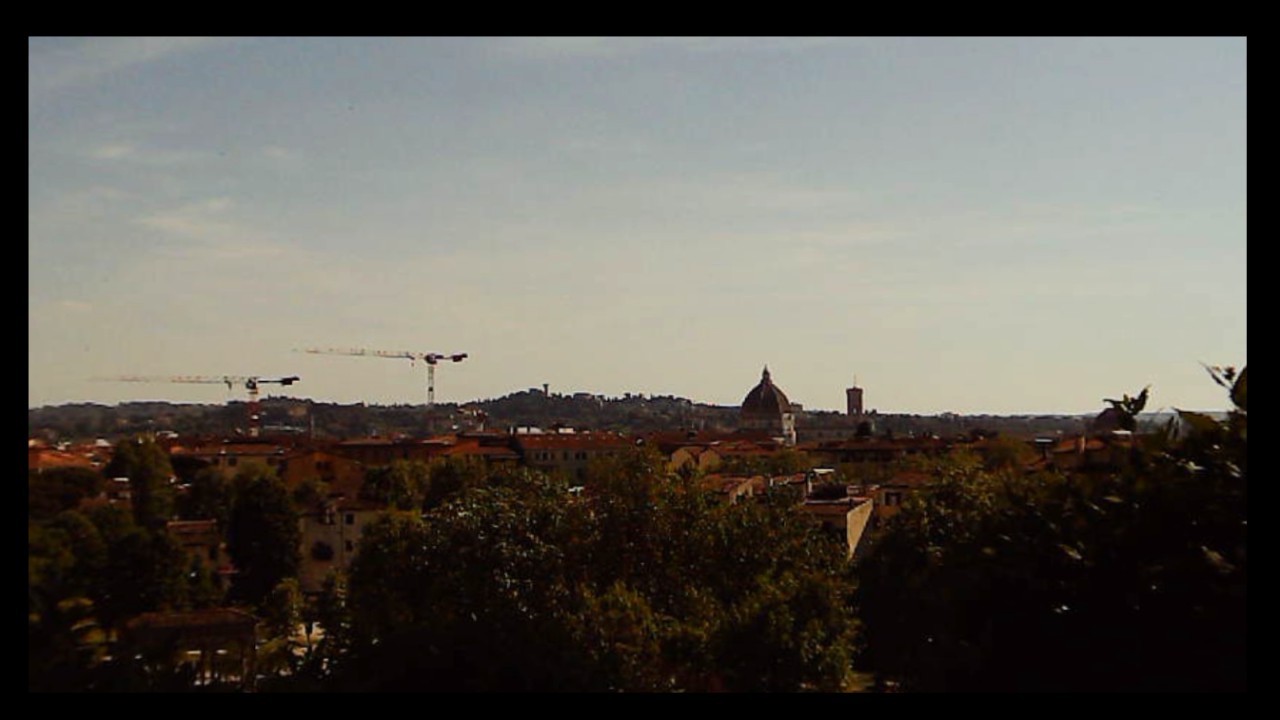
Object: DarwinFPV cineape20